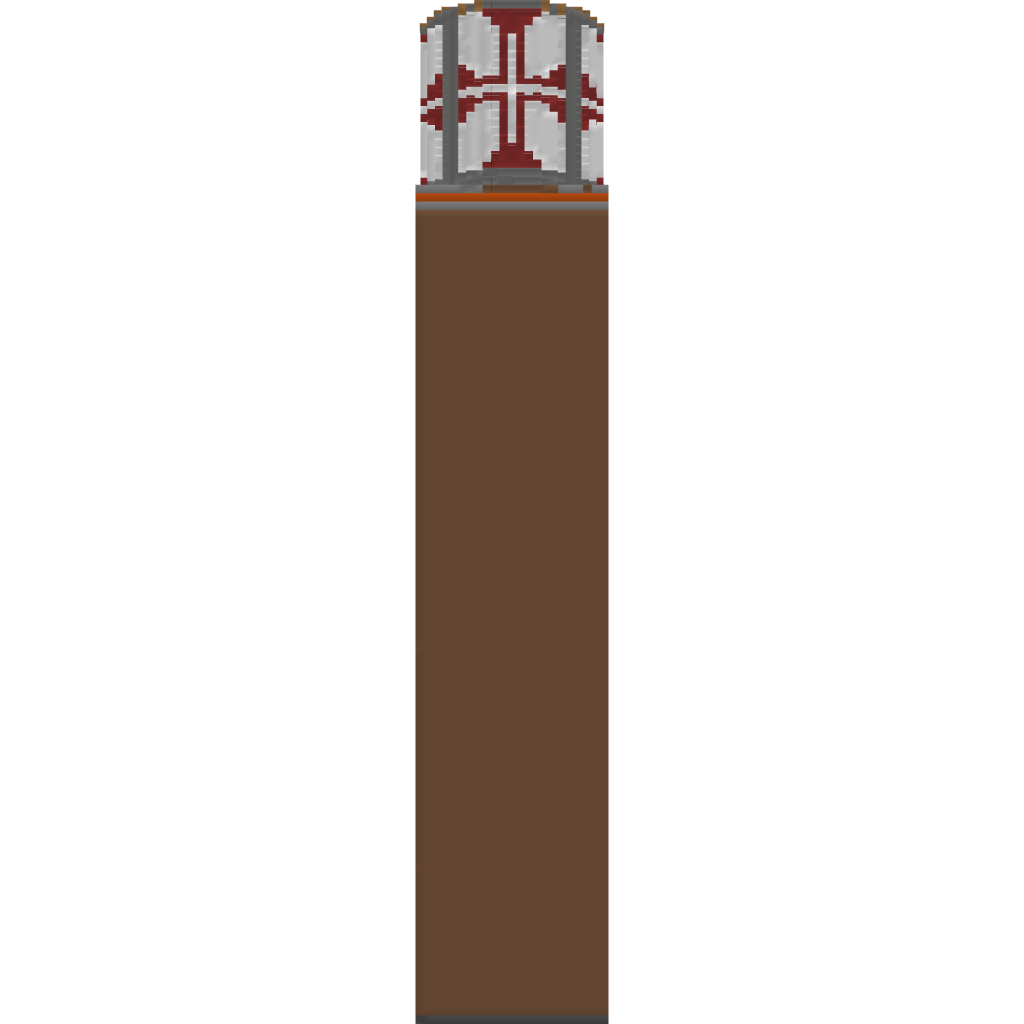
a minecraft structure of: Little Spawn